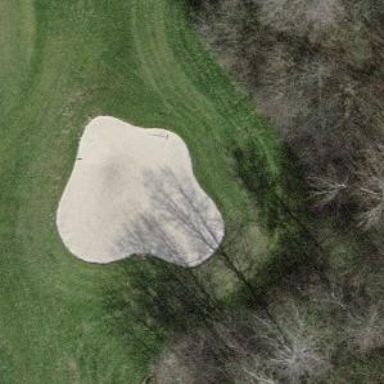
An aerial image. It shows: Golf bunker.